Interaction volume radius: 10 \u00c5
Interaction volume height: 15 \u00c5
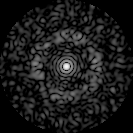
Disorder parameter: 0.8279